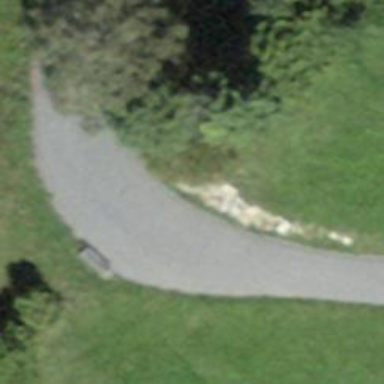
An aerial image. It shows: Bench.